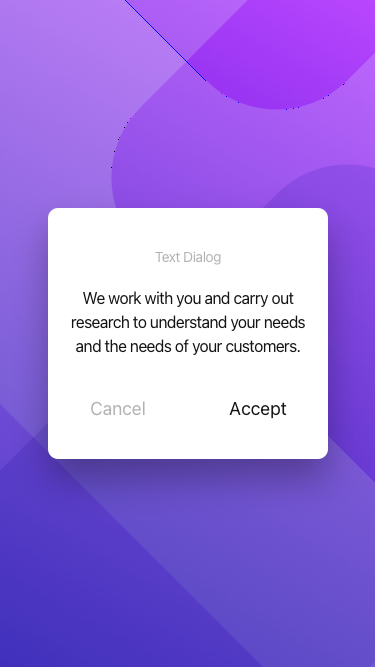
Text in this UI design:
Cancel
Accept
We work with you and carry out research to understand your needs and the needs of your customers.
Text Dialog